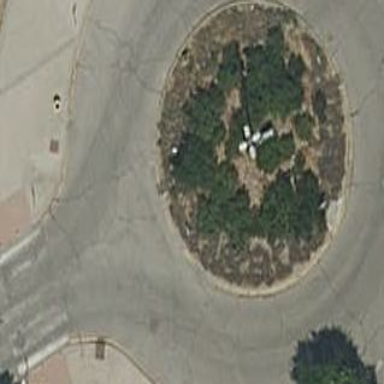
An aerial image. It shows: Residential road with roundabout.